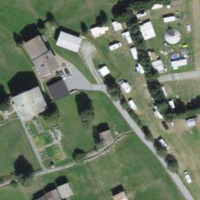
EUNIS habitat code: 26
Species observed at this site:
Cirsium heterophyllum